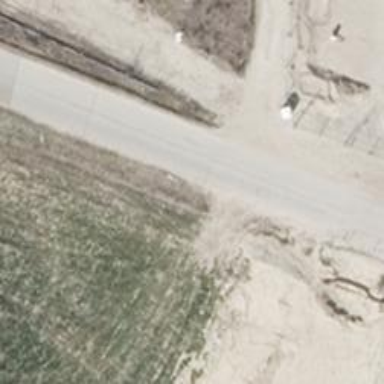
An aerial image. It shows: Unclassified road with asphalt surface and embankment.